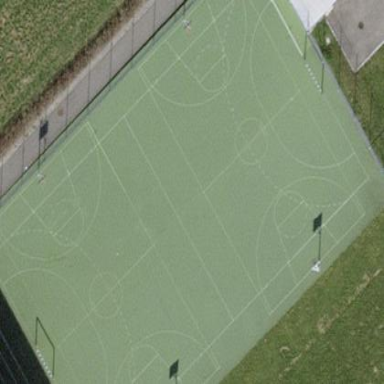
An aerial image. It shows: Multi-sport pitch for leisure activities.